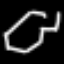
Label: octagon